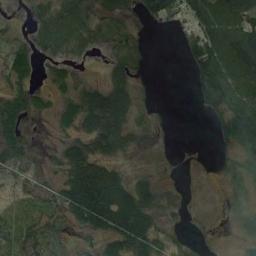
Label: lake